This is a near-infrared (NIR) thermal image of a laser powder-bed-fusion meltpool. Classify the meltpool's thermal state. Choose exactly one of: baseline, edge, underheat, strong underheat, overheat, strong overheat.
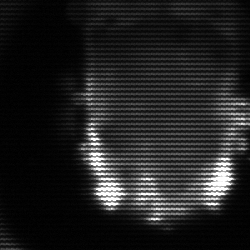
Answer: baseline